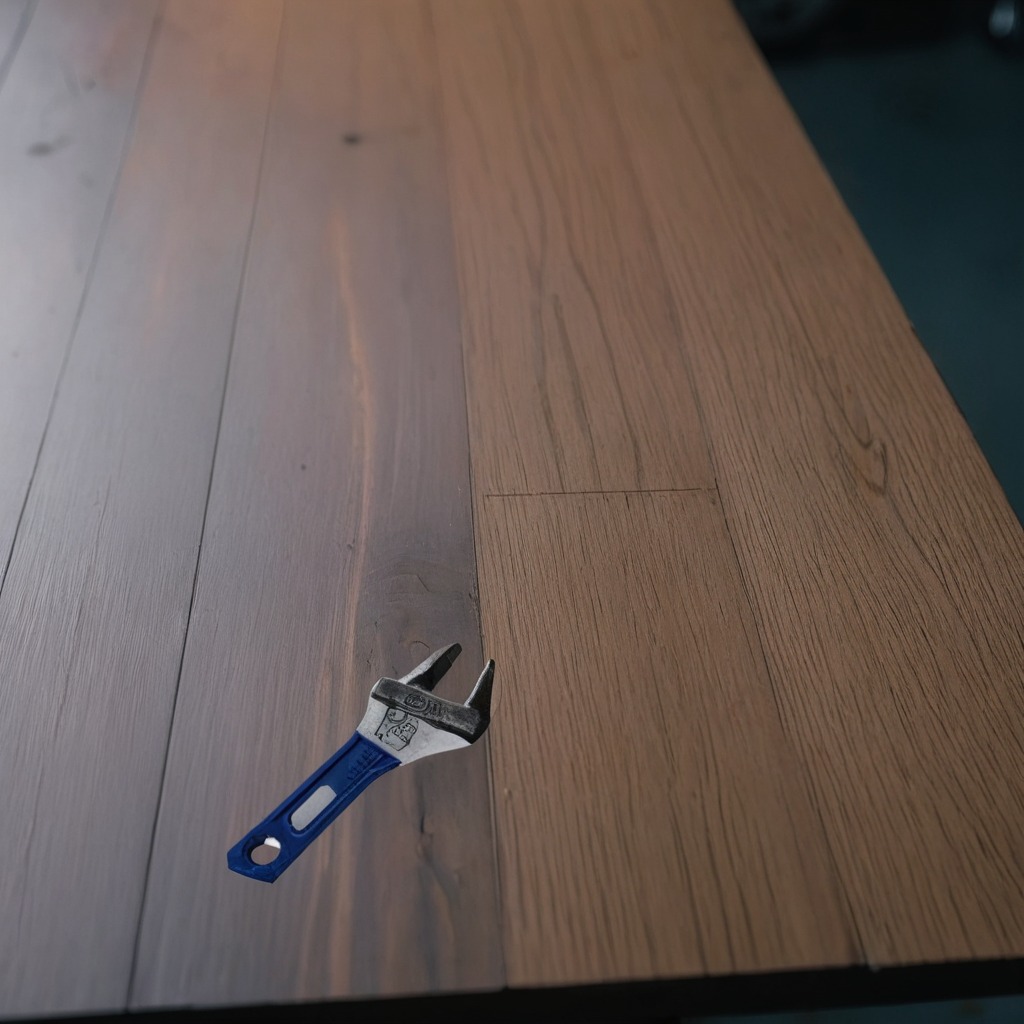
An old wrench lies on the table with faint burn marks in a small garage at twilight.